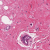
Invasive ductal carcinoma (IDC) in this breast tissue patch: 0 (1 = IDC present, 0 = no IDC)